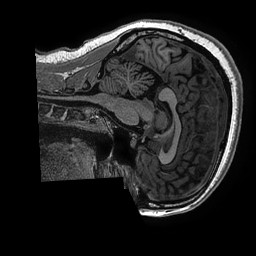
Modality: T1w
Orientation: sagittal
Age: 33
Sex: female
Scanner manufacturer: ge
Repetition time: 0.00733 s
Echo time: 0.003 s